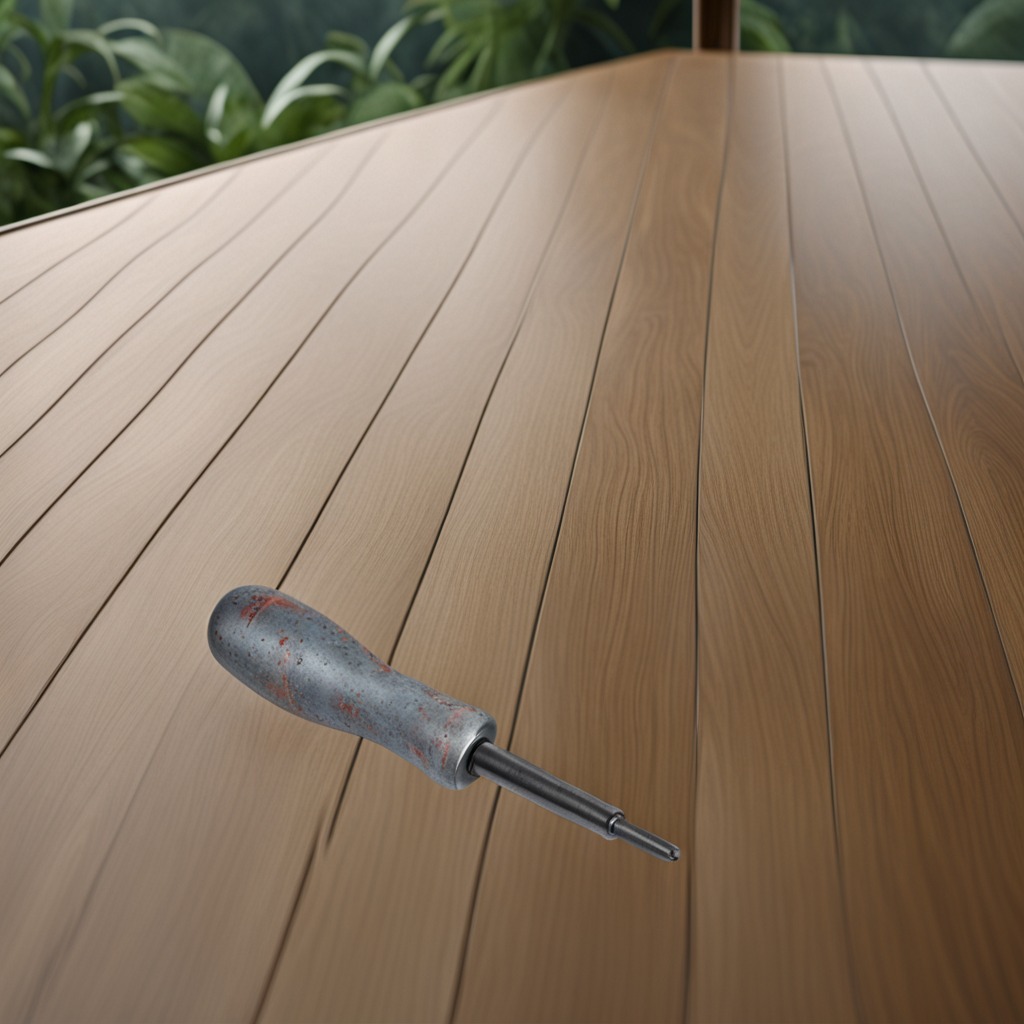
A screwdriver is lying on a wooden table inside a jungle field workshop tent humid ambient light worn but